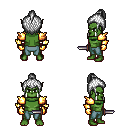
a pixel art fantasy rpg character, male body template, orc, green skin, gold arm armor, teal pants, white short topknot hairstyle, gold gloves, dagger, four views (front, back, left, right), 2x2 character sprite sheet, small pixel art, hard edges, no anti-aliasing